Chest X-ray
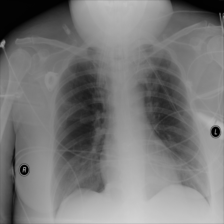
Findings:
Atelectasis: negative
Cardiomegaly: negative
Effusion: negative
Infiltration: negative
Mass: negative
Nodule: negative
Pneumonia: negative
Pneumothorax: negative
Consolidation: negative
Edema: negative
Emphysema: negative
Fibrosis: negative
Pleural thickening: negative
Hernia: negative